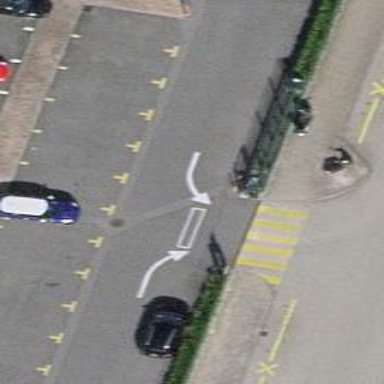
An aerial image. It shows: Parking aisle designated as service road.